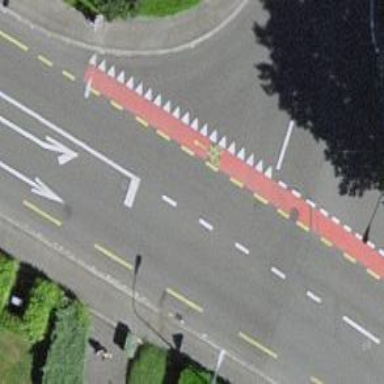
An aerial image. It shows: Tertiary road with asphalt surface and designated cycle lane.